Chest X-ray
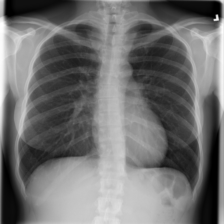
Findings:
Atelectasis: negative
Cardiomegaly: negative
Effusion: negative
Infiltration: negative
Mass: negative
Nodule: negative
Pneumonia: negative
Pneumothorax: negative
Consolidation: negative
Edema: negative
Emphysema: negative
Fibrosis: negative
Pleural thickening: negative
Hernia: negative